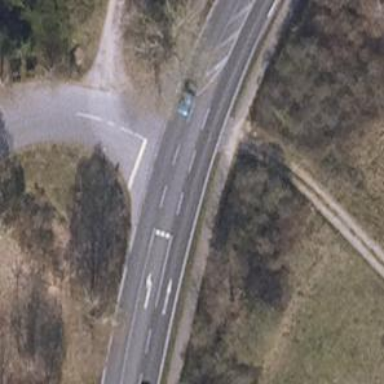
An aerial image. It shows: Secondary road with asphalt surface.